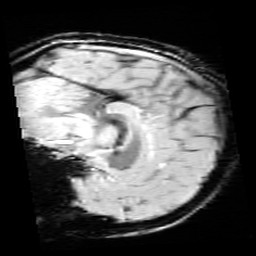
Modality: SWI
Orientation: sagittal
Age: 11
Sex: female
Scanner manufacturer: siemens
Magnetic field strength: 3 T
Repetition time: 0.027 s
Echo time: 0.02 s